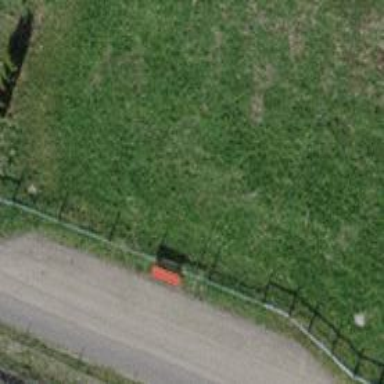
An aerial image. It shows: Red bench.